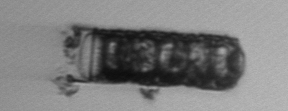
Label: Paralia_sulcata